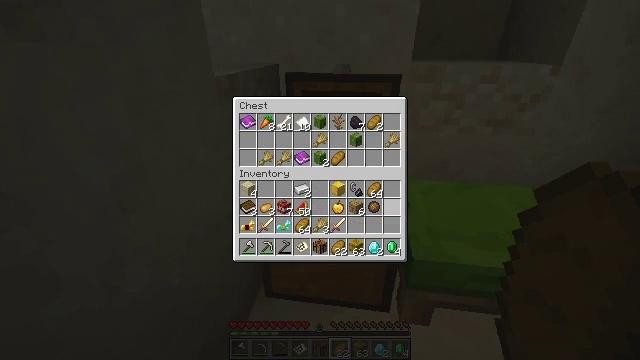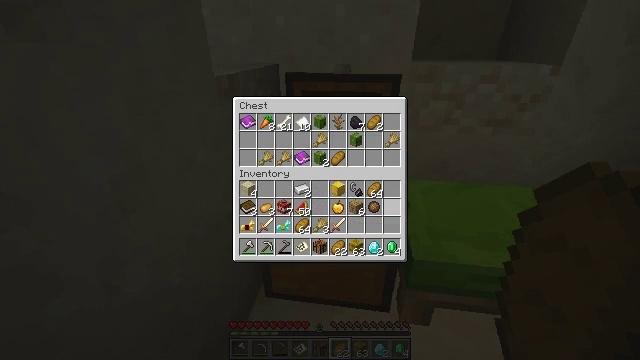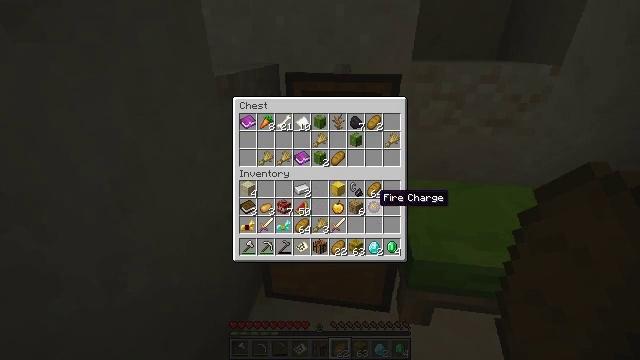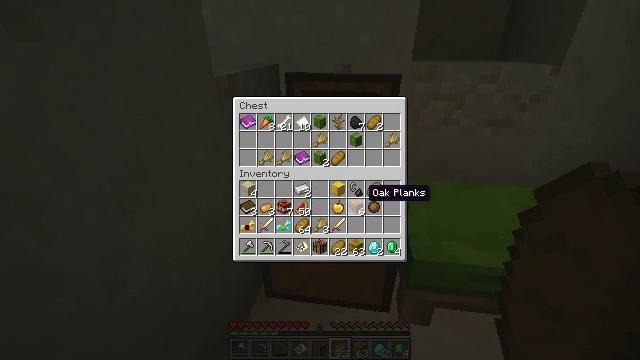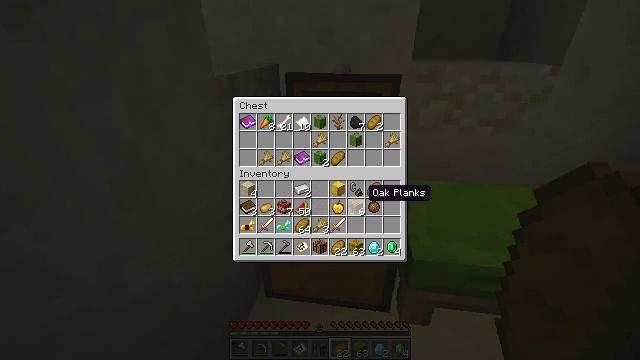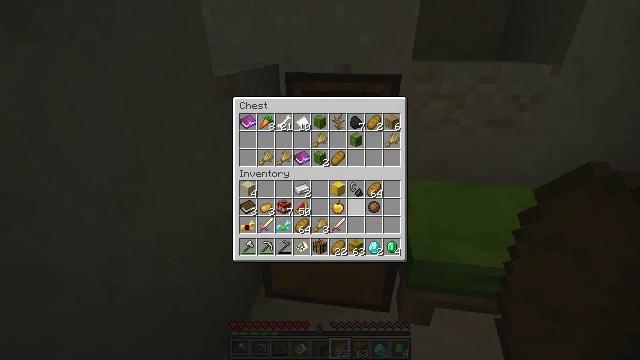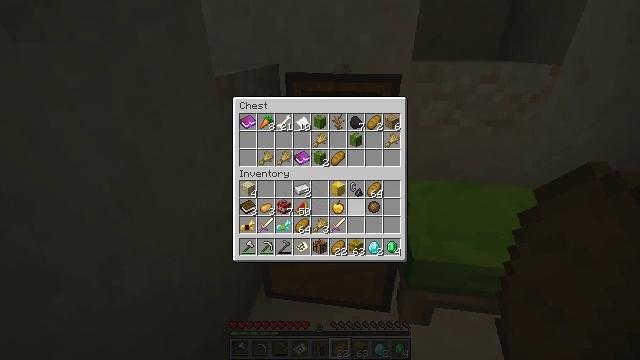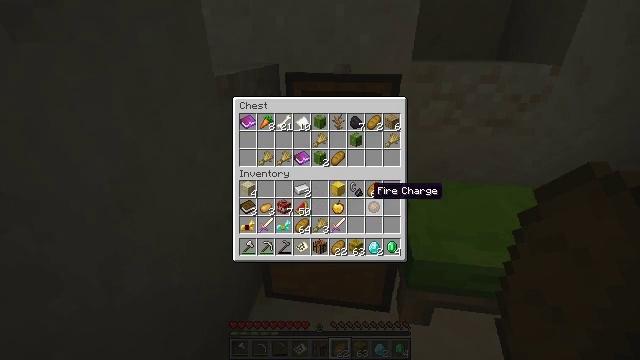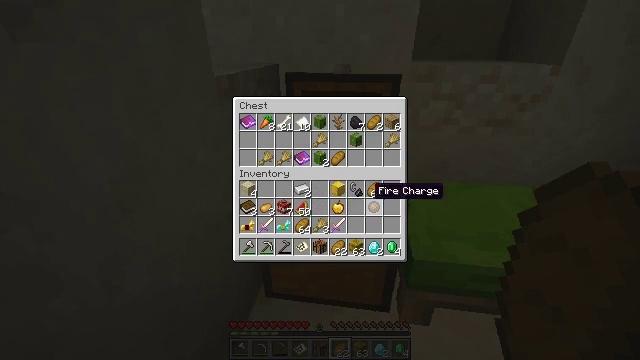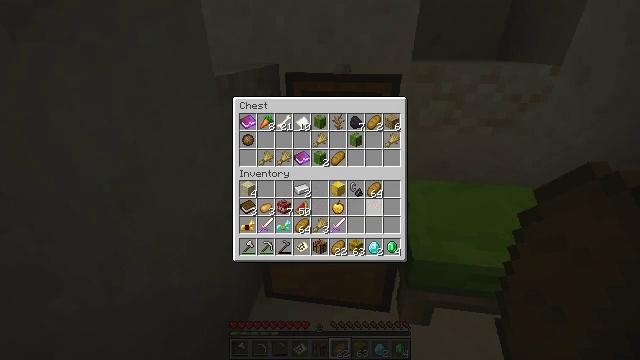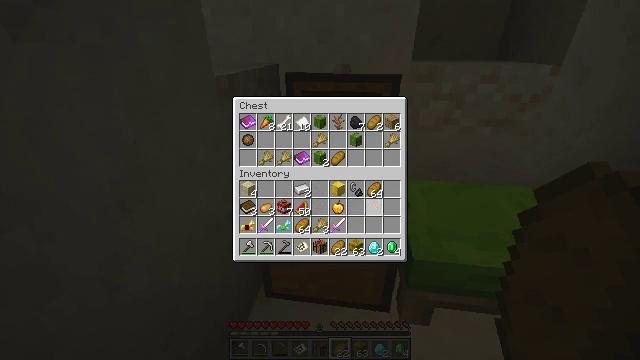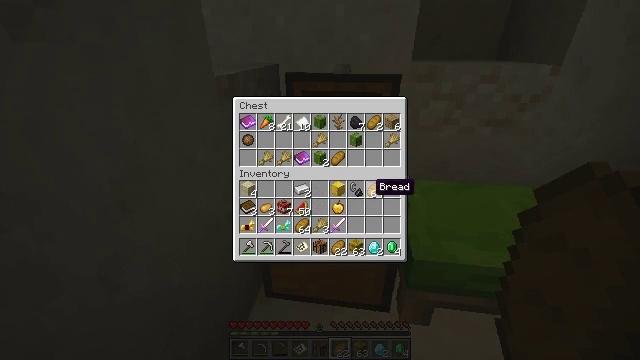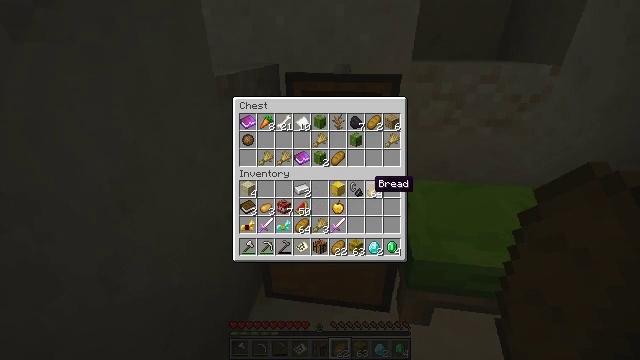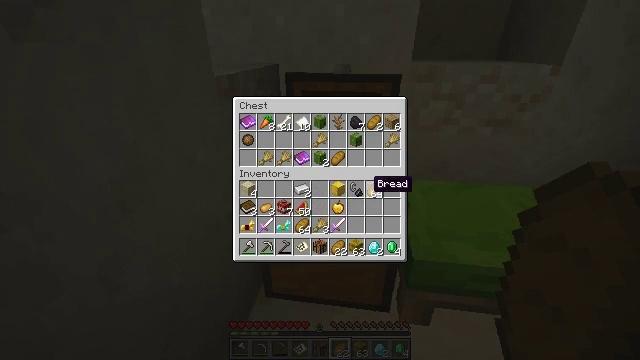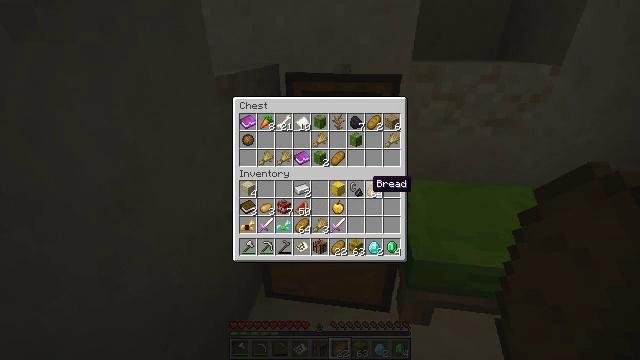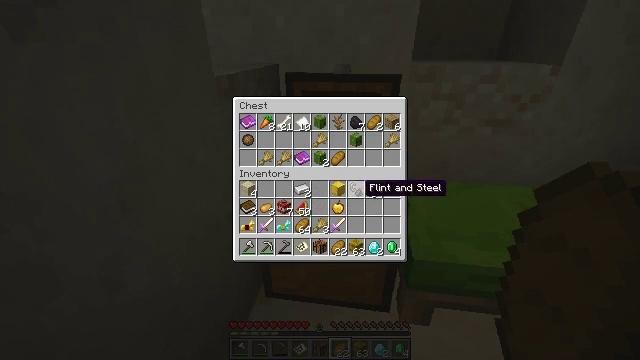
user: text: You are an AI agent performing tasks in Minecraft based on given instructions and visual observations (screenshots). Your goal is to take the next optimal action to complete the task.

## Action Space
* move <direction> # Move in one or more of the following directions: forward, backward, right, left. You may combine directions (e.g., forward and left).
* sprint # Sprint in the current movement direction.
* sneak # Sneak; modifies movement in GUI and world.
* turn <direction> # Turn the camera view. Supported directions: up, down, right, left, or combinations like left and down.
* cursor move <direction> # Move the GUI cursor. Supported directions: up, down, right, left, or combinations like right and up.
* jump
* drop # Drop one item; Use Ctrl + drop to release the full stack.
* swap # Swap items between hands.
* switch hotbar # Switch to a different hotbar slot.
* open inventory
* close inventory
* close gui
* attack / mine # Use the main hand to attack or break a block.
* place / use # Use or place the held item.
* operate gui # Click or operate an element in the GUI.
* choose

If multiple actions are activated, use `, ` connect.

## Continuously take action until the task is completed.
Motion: motion action
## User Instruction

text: Get the lime bed back into inventory.
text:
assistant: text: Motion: sneak, operate gui
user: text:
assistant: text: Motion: sneak, cursor move left, operate gui
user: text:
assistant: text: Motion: sneak, cursor move left, operate gui
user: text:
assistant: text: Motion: sneak
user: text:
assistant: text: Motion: sneak, operate gui
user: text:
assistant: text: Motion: sneak, operate gui
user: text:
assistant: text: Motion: sneak, operate gui
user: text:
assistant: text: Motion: sneak
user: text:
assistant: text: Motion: sneak, operate gui
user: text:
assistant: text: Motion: sneak, operate gui
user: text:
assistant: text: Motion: sneak, operate gui
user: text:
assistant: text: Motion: sneak
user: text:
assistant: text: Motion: sneak
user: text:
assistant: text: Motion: sneak
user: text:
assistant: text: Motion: sneak
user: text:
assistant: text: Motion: sneak
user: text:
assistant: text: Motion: sneak
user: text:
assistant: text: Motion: sneak
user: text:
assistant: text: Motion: sneak
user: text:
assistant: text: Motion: sneak, operate gui
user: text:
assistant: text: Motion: sneak, operate gui
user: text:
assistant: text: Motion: sneak, operate gui
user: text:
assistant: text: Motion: sneak, operate gui
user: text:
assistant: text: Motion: sneak
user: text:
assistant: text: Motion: sneak
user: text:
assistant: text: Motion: sneak
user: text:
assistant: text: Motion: sneak
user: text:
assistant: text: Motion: sneak, operate gui
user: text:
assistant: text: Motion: sneak, operate gui
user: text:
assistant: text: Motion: sneak, operate gui